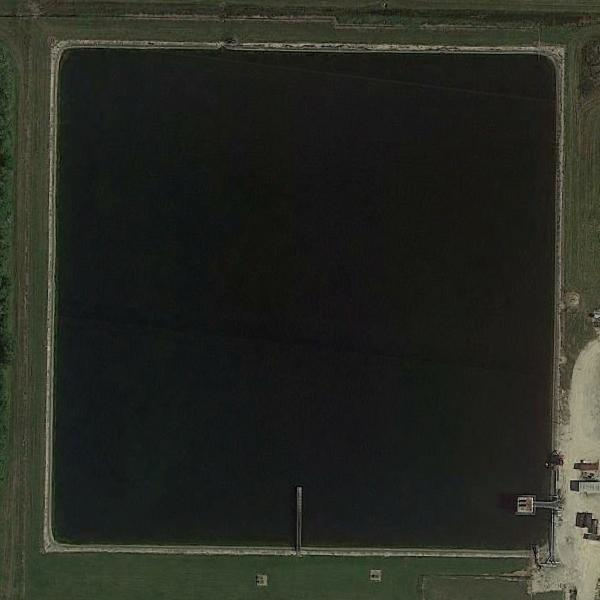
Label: Pond